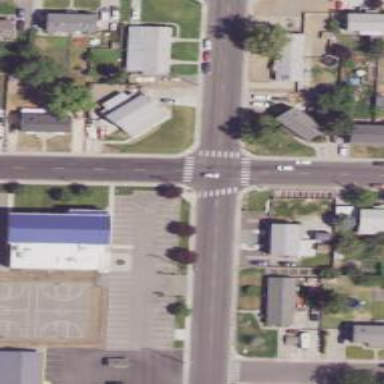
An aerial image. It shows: Marked road crossing.